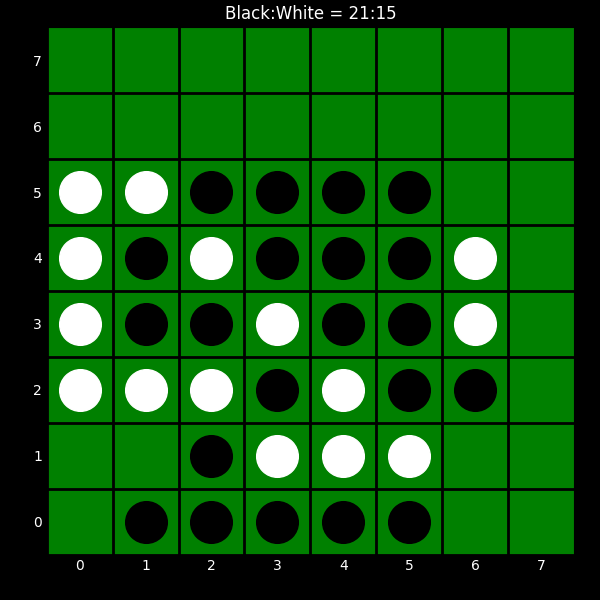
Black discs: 21
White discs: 15